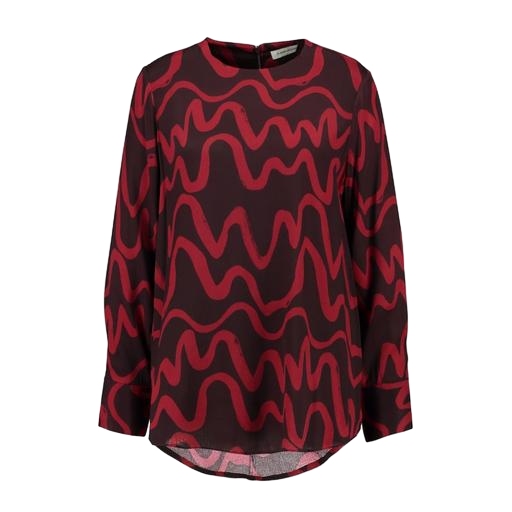
printed shirt, red printed three-quarter sleeve, red printed blouse, white background